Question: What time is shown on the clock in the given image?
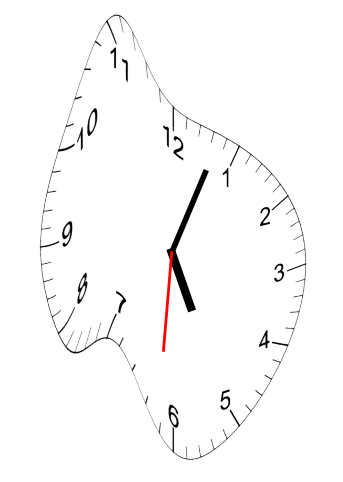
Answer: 05:03:31